Question: I'm getting a strange error in SSRS, in a report (which gets put into a sproc) with many drop-down parameters:
'''
Query execution failed for dataset 'DataSet1'.
Must pass parameter number 3 and subsequent parameters as '@name = value'. After the form '@name = value' has been used, all subsequent parameters must be passed in the form '@name = value'
'''
I'm lost on what's going on here - what is meant by '@name = value' .
I searched online, someone mentioned that you should alter the stored-procedure?
Here is how the top half of my stored-proc looks:
'''
USE [FederatedSample]
GO
SET ANSI_NULLS ON
GO
SET QUOTED_IDENTIFIER ON
GO
ALTER PROCEDURE [dbo].[prc_RPT_Select_BI_Completes_Data_View_2]
@FromDate DATETIME,
@ToDate DATETIME,
@AccountIDs VARCHAR(max) = null,
@ClientIDs VARCHAR(max) = null,
@SupplierIDs VARCHAR(max) = null,
@CompleteType INT = NULL,
/*
* 0 - Routed
* 1 - Targeted
* 2 - Offerwall
*/
@SourceType BIT = NULL,
/*
* Works if @AccountID is not null
* (should only be used if @AccountID has a single value)
*
* 0 - Owned by @AccountID
* 1 - External (not owned by @AccountID)
*/
@SurveyStatus INT = NULL,
/*
* NULL - All Surveys
* 0 - Completes Approved Surveys
* 1 - Invoiced Surveys
*/
@IsSupplierUser BIT = 0
/*
* used to decide whether to display FEDSurveyName or SupplierSurveyName
*/
AS
BEGIN
SET NOCOUNT ON
DECLARE @SQL NVARCHAR(MAX) = N'',
@Params NVARCHAR(MAX)
IF @AccountIDs is not null
BEGIN
SET @SQL += N'DECLARE @AccountIDs VARCHAR(MAX) = @pAccountIDs; '
END
IF @ClientIDs is not null
BEGIN
SET @SQL += N'DECLARE @ClientIDs VARCHAR(MAX) = @pClientIDs; '
END
IF @SupplierIDs is not null
BEGIN
SET @SQL += N'DECLARE @SupplierIDs VARCHAR(MAX) = @pSupplierIDs; '
END
SET @SQL += N'
SELECT bi.SupplierID as ''Supplier ID''
,bi.SupplierName as ''Supplier Name''
,bi.PID as ''PID''
,bi.RespondentID as ''Respondent ID''
,lk_slt.Name as ''Entry Link Type''
,ts.SurveyNumber as ''Initial Survey ID'''
'''
And later in the stored proc. it does stuff like this to split strings:
'''
IF @AccountIDs is not null
BEGIN
SET @SQL += CHAR(13) + CHAR(9)
SET @SQL += N' and bi.AccountID in (SELECT CAST(val as INT) FROM dbo.Split(@AccountIDs, '','
'''

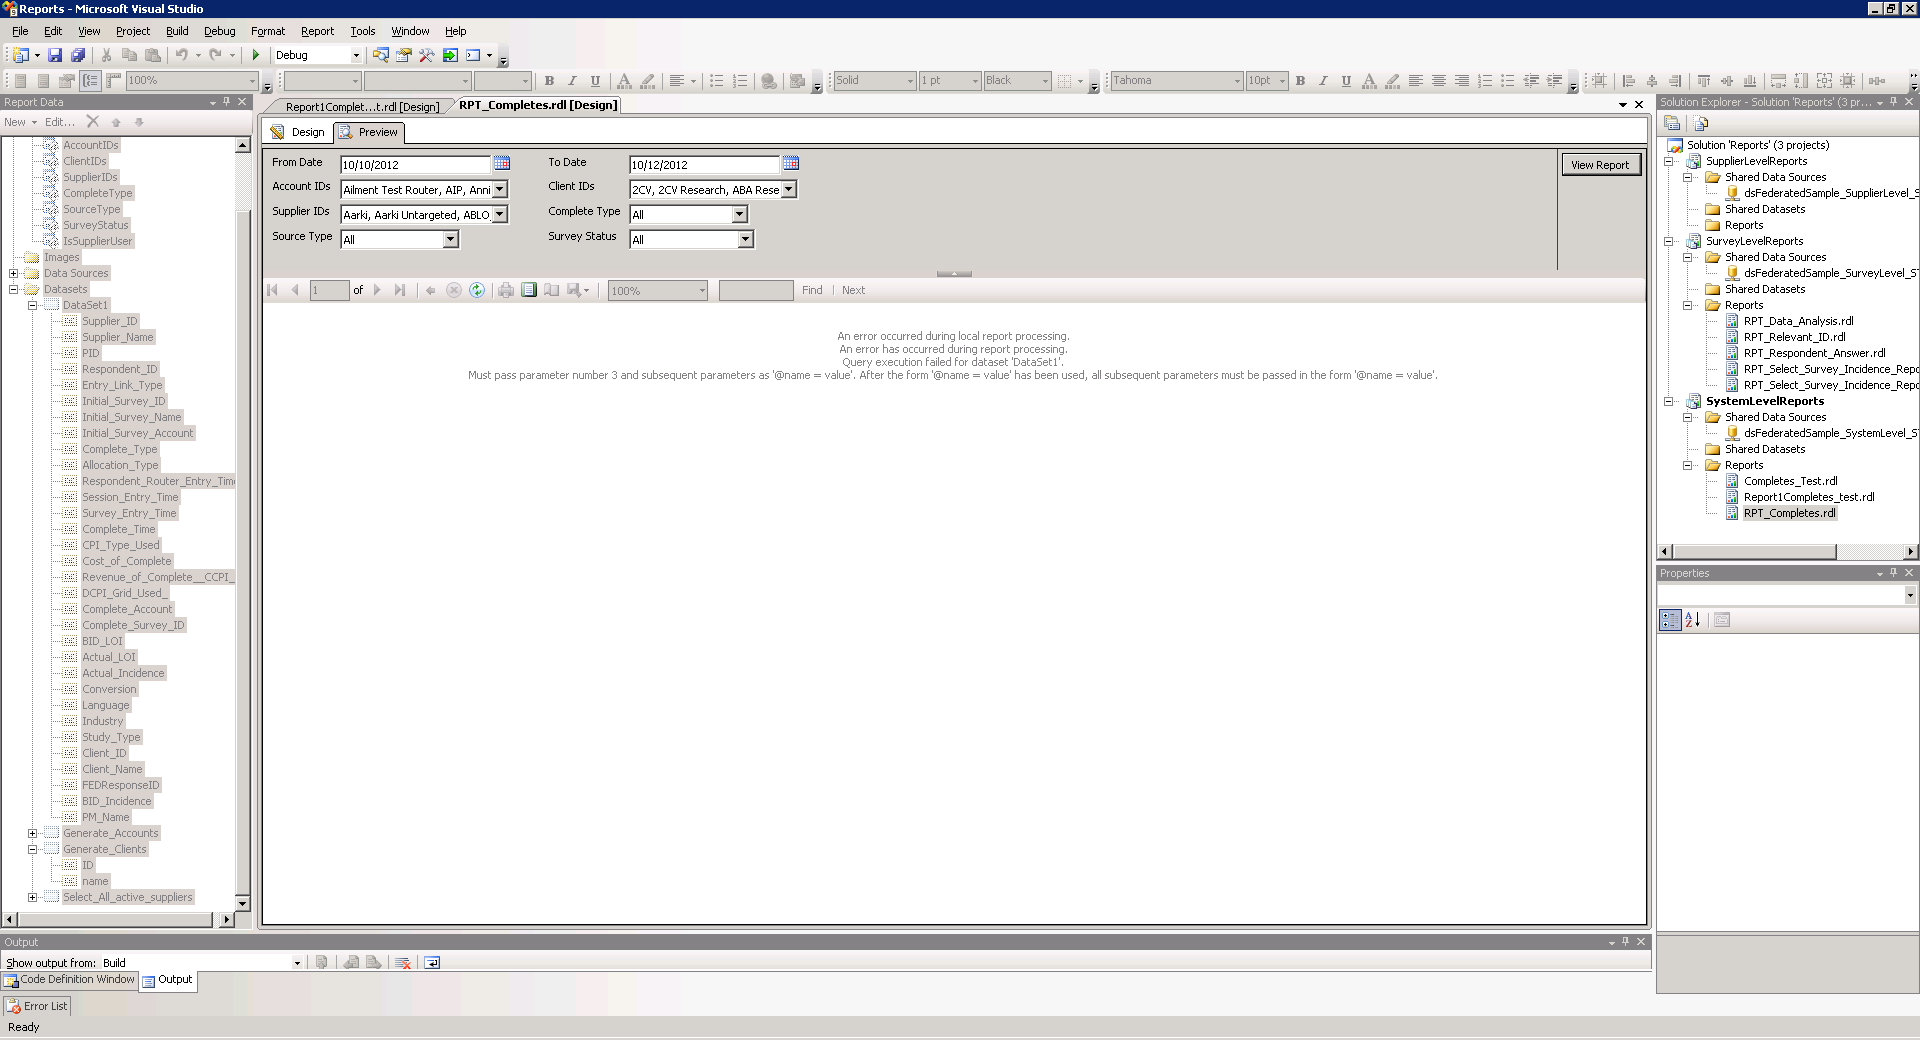
Answer: When invoking a stored procedure, you either can pass the parameters by position (not a good idea) or by Name (a better approach IMHO).
'''
EXEC dbo.MyStoredProcedure '12/31/2012', 1; -- Not a great way to pass parameters
EXEC dbo.MyStoredProcedure @AsOfDate = '12/31/2012', @AccountID = 1; -- A better way
'''
From the error message you are receiving, I suspect that SSRS is using the second approach and is running into an issue with the third parameter being provided to the stored procedure.
Without more information to go off of it is difficult to provide you with an exact explanation for the error (the stored procedure would perhaps help), an educated guess is that the way the parameters are being provided for 'Account IDs, Client IDs and Supplier IDs' isn't quite correct. Specifically, I think the problem be that you are providing multiple identifiers delimited by a comma.
You might try passing a single Account ID, Client ID and Supplier ID to see if you still receive the error. I would also try to look at the stored procedure (or talk to the DBA \ Developer who wrote it) to ascertain the intended usage of the stored procedure.